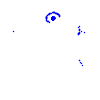
Particle: pion